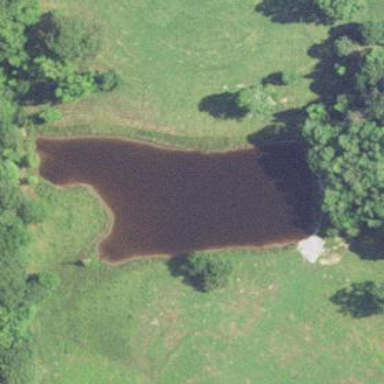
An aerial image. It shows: Peaceful pond surrounded by nature.